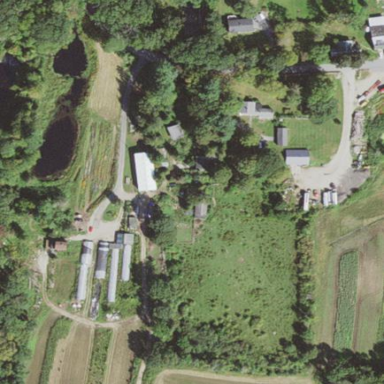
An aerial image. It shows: Farmyard area.